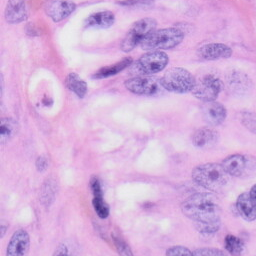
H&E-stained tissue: Skin